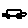
Label: car